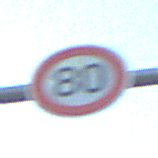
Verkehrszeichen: Geschwindigkeit80
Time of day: SunriseSunset
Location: Outdoor (Nature)
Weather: Clear
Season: Winter
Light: Natural